Question: So the problem is that I must find the number of hotels in each state by using function and "group" operator in MongoDB. Hotels have to have at least 4.5 stars and have an attribute with value true. I attached below the link to the image with structure of objects (screen from Robo3T)

is a key of the business collection and it can have nested keys like "Wi-Fi" but it is not necessary. I don't know how to check an existence of this key along with true value. I wrote some code but without checking it (see below).
'''
db.business.aggregate([
{$match: {"categories": {$in: ["Hotels"]}, "stars":{$gte: 3.5}}},
{$group: {_id:"$state", count:{$sum:1}}}])
'''
I need help with this example and a lot explanation.
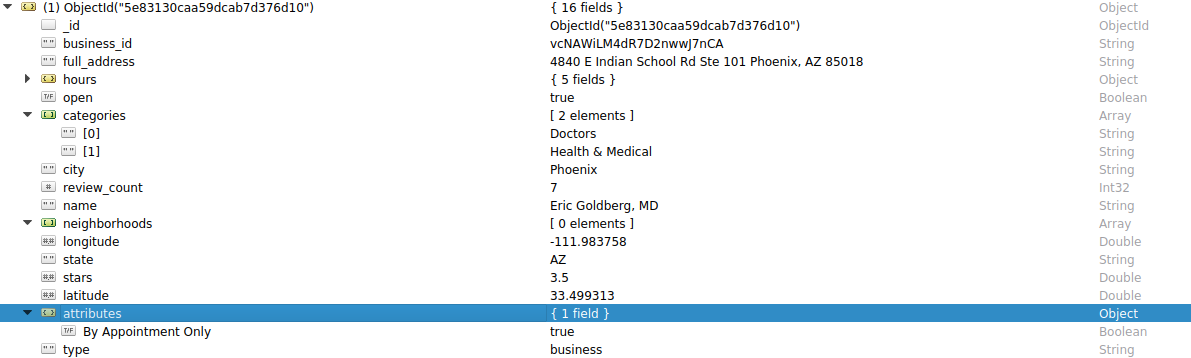
Answer: you don't need to check the existence of some field as long as you need to check that this field is true
so, just add ''attributes.Wi-Fi': true' to the match object
so the query should be
'''
'attributes.Wi-Fi': true
'''
if you need to check that some attribute like Wi-Fi does not exist or equal to false
then the query should be like
1-
'''
'attributes.Wi-Fi': { $ne: true } // wi-fi attribute is not equal to true, this means either wi-fi does not exist or exists but equals any value but not true
'''
2- or using the $or operator
'''
$or: [
{
'attributes.Wi-Fi': { $exists: false } // wifi attribute does not exist
},
{
'attributes.Wi-Fi': false // or exists and equal to false
}
]
'''
just add any of these queries if needed to the $match object